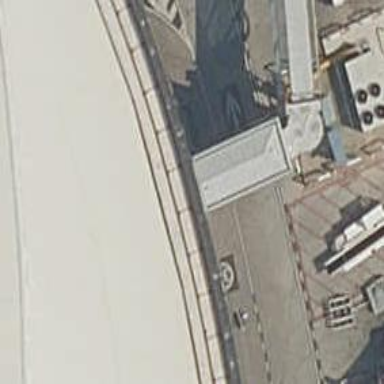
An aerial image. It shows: Airport gate.